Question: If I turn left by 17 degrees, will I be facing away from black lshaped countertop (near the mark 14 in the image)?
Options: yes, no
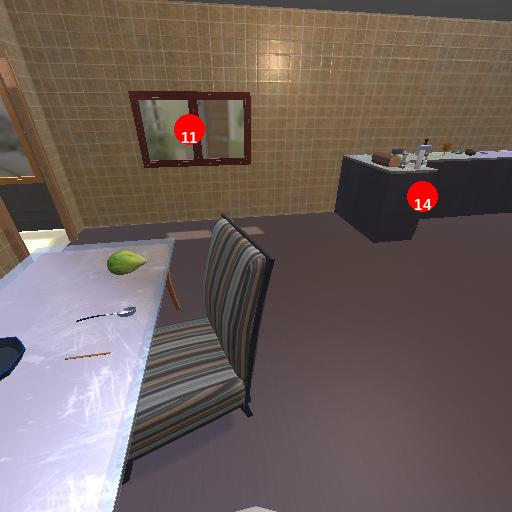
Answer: yes